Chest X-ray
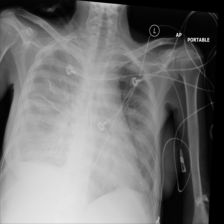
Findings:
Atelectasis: negative
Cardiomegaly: negative
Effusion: positive
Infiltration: negative
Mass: negative
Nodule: negative
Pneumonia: negative
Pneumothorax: negative
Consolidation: negative
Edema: negative
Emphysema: negative
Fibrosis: negative
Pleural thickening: negative
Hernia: negative